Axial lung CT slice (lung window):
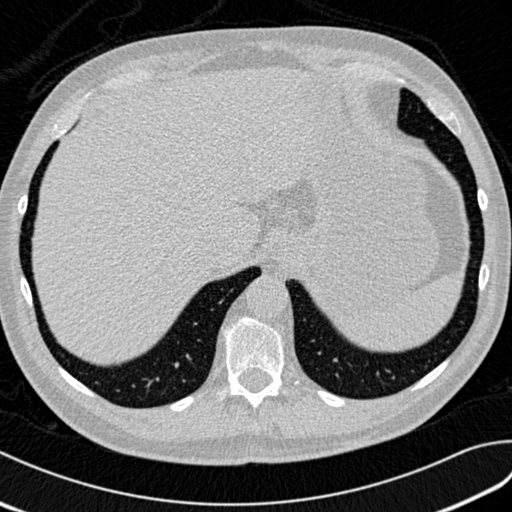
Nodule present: no